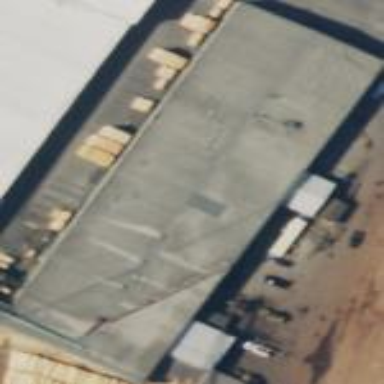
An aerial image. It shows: Industrial building that houses sawmill.